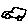
Label: car